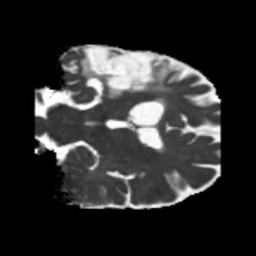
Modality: MD
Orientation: coronal
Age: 47
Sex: male
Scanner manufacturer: siemens
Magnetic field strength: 3 T
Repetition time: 5.25 s
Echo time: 0.08 s